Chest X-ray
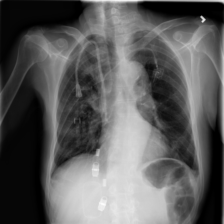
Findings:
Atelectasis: negative
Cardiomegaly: negative
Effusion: negative
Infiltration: negative
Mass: negative
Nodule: negative
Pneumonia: negative
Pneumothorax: negative
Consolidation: negative
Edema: negative
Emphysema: negative
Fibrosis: negative
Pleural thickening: negative
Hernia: negative